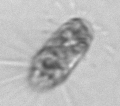
Label: Corethron_hystrix